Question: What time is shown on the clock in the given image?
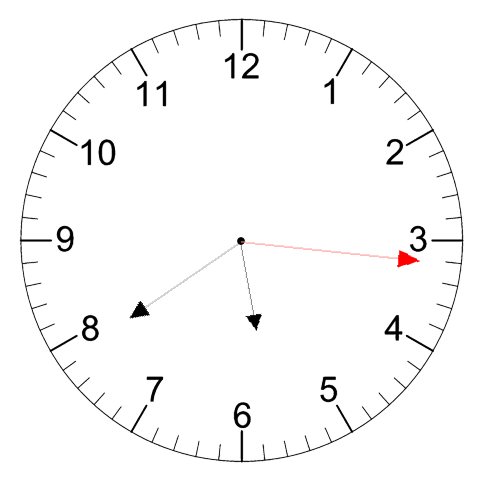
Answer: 05:39:16